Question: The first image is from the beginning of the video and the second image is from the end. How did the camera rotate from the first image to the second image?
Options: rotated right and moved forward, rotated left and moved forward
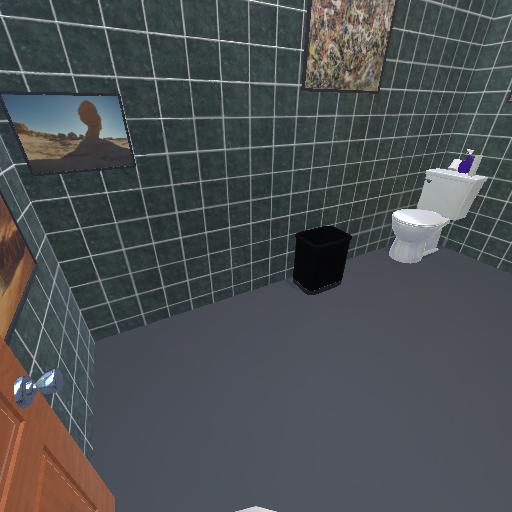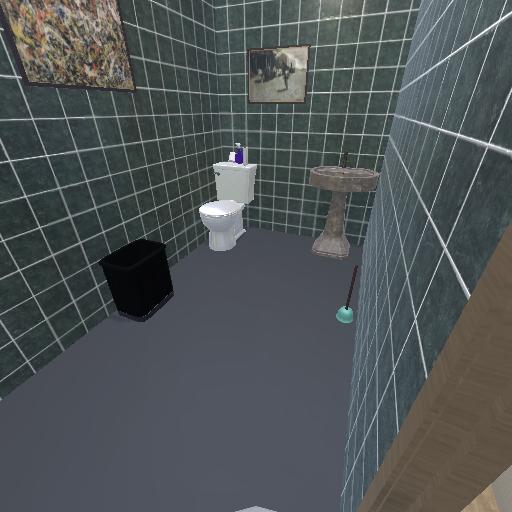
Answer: rotated right and moved forward